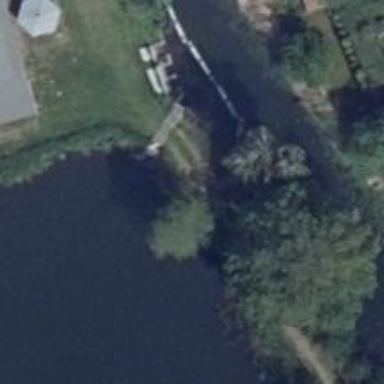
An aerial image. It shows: Weir along the waterway.